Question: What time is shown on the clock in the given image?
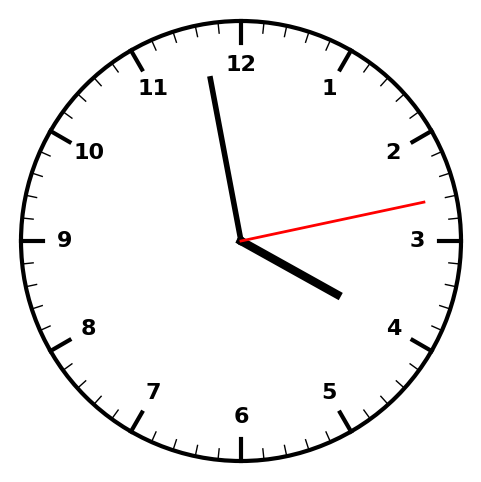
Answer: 03:58:13